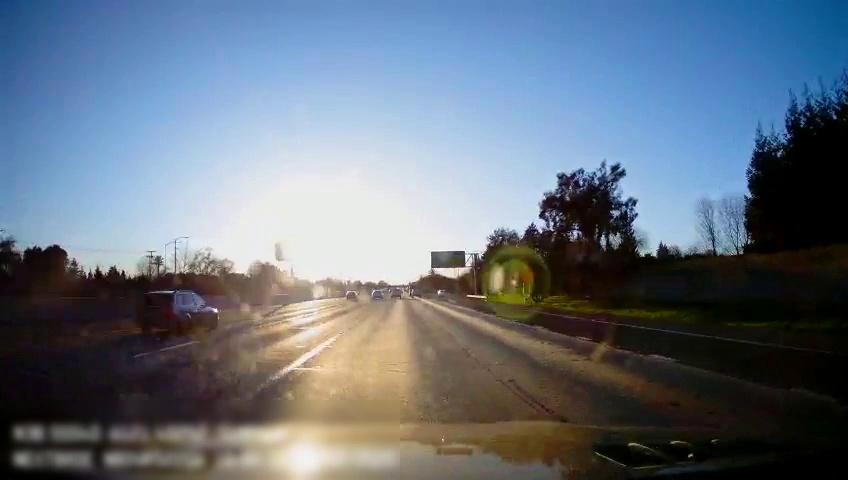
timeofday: Day
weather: Sunny
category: Drivable Space
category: Vehicles | Truck
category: Vehicles | SUV
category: Vehicles | SUV
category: Vehicles | SUV
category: Vehicles | SUV
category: Lanes | Alternate Lane
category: Lanes | Alternate Lane
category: Lanes | Current Lane
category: Lanes | Alternate Lane
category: Lanes | Alternate Lane
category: Traffic | Signs
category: Traffic | Signs
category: Traffic | Signs